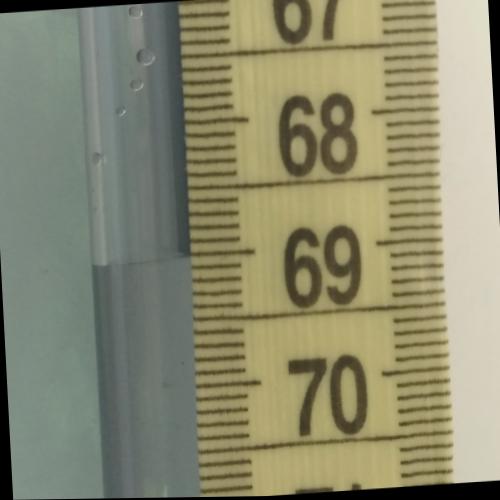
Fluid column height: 69.0 cm